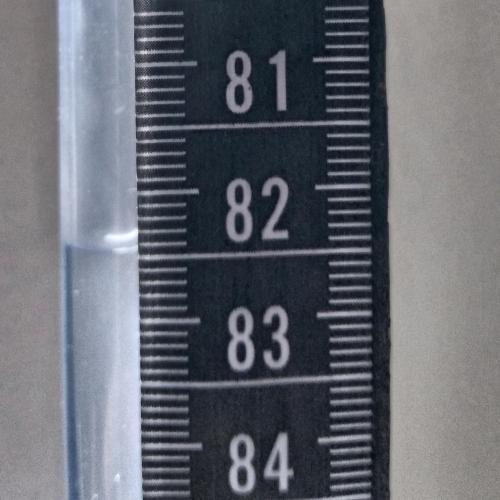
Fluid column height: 82.4 cm